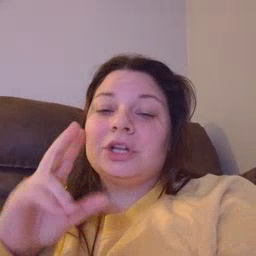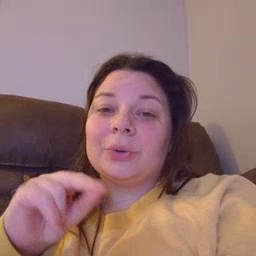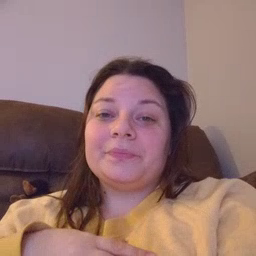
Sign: no